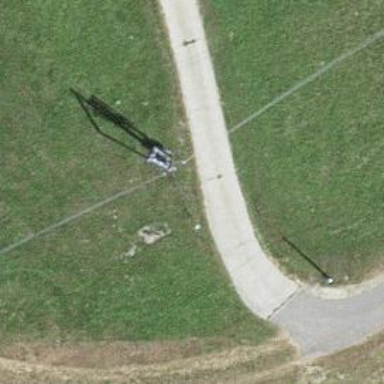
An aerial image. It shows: Minor power line.